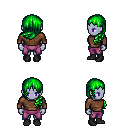
a pixel art fantasy rpg character, female body template, dark elf, purple skin, brown long-sleeve shirt, magenta pants, green left-swept hairstyle, black shoes, four views (front, back, left, right), 2x2 character sprite sheet, small pixel art, hard edges, no anti-aliasing